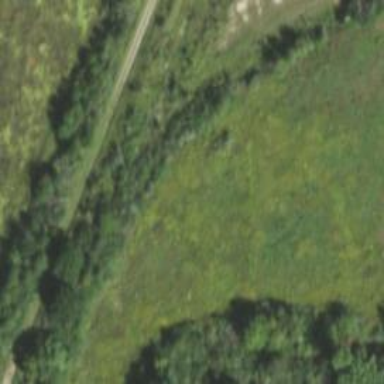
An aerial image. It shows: Abandoned railway.